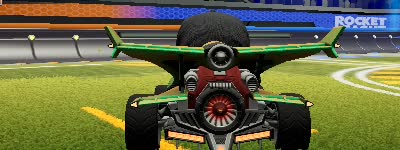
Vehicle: aftershock